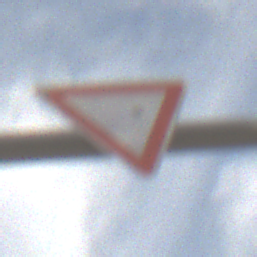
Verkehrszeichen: VorfahrtGewaehren
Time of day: MorningAfternoon
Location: Outdoor (Urban)
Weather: PartlyCloudy
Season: NotSpecified
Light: Natural